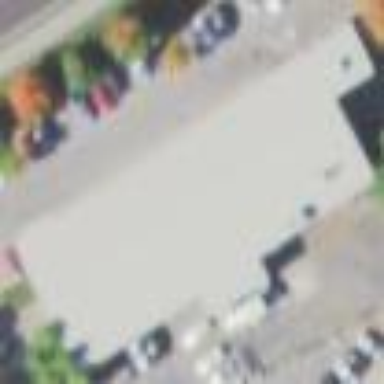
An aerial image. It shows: Commercial building.